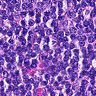
Metastatic tissue present: no